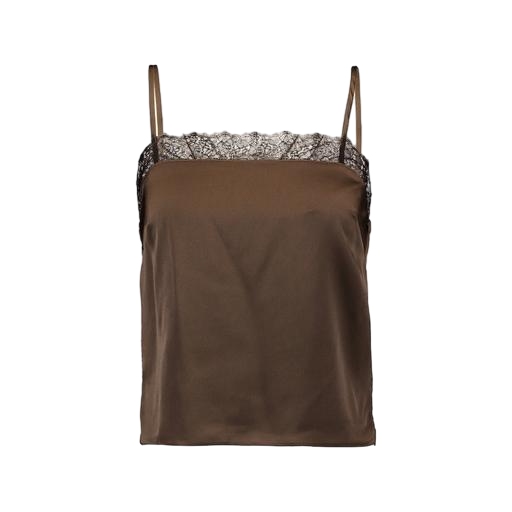
multicolor vila brown lace detail cami, multicolor camisole lace brown, brown olivia tank, white background